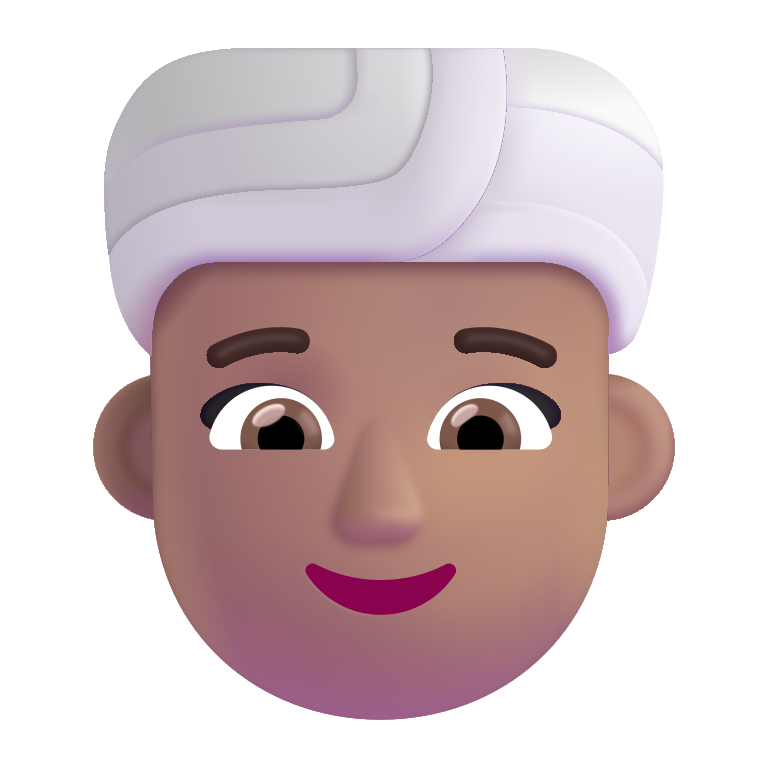
woman wearing turban color